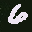
Label: 6